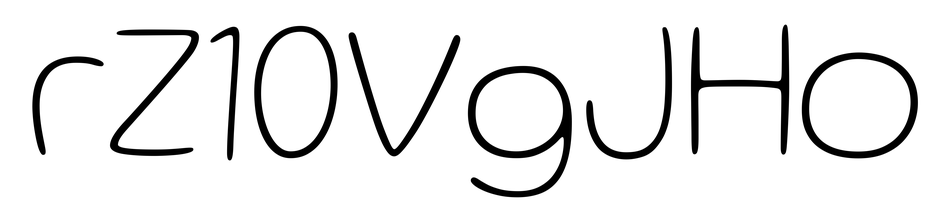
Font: Gluten_Thin